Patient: sex M, age 71
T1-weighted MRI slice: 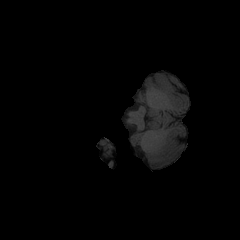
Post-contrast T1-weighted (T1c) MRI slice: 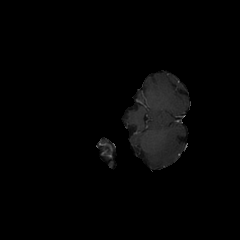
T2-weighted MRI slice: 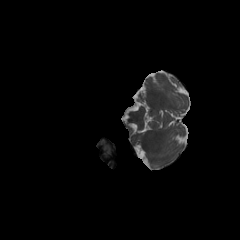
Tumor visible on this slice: no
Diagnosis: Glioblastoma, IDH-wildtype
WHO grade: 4